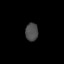
Tissue: lung
Cell type: Epithelial cells
Senescence score: 0.1317
Nuclear area (px): 223
Mean DAPI intensity: 76.502